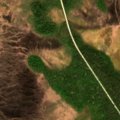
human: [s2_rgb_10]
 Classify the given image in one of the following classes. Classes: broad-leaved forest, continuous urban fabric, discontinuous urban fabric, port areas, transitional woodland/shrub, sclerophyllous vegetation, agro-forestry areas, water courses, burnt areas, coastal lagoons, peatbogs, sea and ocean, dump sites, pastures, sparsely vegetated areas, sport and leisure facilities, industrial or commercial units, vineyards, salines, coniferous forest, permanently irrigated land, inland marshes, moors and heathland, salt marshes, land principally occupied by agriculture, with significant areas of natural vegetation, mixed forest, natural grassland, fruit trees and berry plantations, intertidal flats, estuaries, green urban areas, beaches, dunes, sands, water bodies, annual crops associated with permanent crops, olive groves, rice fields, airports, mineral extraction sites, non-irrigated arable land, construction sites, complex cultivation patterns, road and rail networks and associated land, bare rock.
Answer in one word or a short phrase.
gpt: coniferous forest, mixed forest, peatbogs